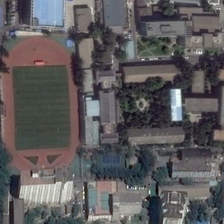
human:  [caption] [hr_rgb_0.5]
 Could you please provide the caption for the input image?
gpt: many buildings and some green trees near a playground are in a school .

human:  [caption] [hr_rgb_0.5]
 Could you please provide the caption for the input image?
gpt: many buildings and some green trees near a playground are in a school .

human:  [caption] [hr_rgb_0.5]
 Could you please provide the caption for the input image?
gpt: many buildings and some green trees near a playground are in a school .

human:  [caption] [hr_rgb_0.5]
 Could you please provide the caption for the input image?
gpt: many buildings and some green trees near a playground are in a school .

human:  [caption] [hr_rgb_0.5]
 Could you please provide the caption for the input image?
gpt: many buildings and some green trees near a playground are in a school .